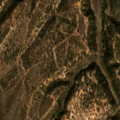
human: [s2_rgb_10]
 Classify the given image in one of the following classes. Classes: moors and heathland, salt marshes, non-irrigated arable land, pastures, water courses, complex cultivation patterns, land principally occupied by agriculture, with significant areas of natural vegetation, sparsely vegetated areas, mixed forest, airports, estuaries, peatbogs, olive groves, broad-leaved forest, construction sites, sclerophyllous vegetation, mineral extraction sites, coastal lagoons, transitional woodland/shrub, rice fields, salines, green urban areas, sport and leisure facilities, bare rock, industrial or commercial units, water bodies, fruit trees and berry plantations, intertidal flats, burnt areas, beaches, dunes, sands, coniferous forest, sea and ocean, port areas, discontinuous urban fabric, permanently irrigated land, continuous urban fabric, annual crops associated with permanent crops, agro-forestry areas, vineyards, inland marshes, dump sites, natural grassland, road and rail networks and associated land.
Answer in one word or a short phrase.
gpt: permanently irrigated land, agro-forestry areas, broad-leaved forest, transitional woodland/shrub